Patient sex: M
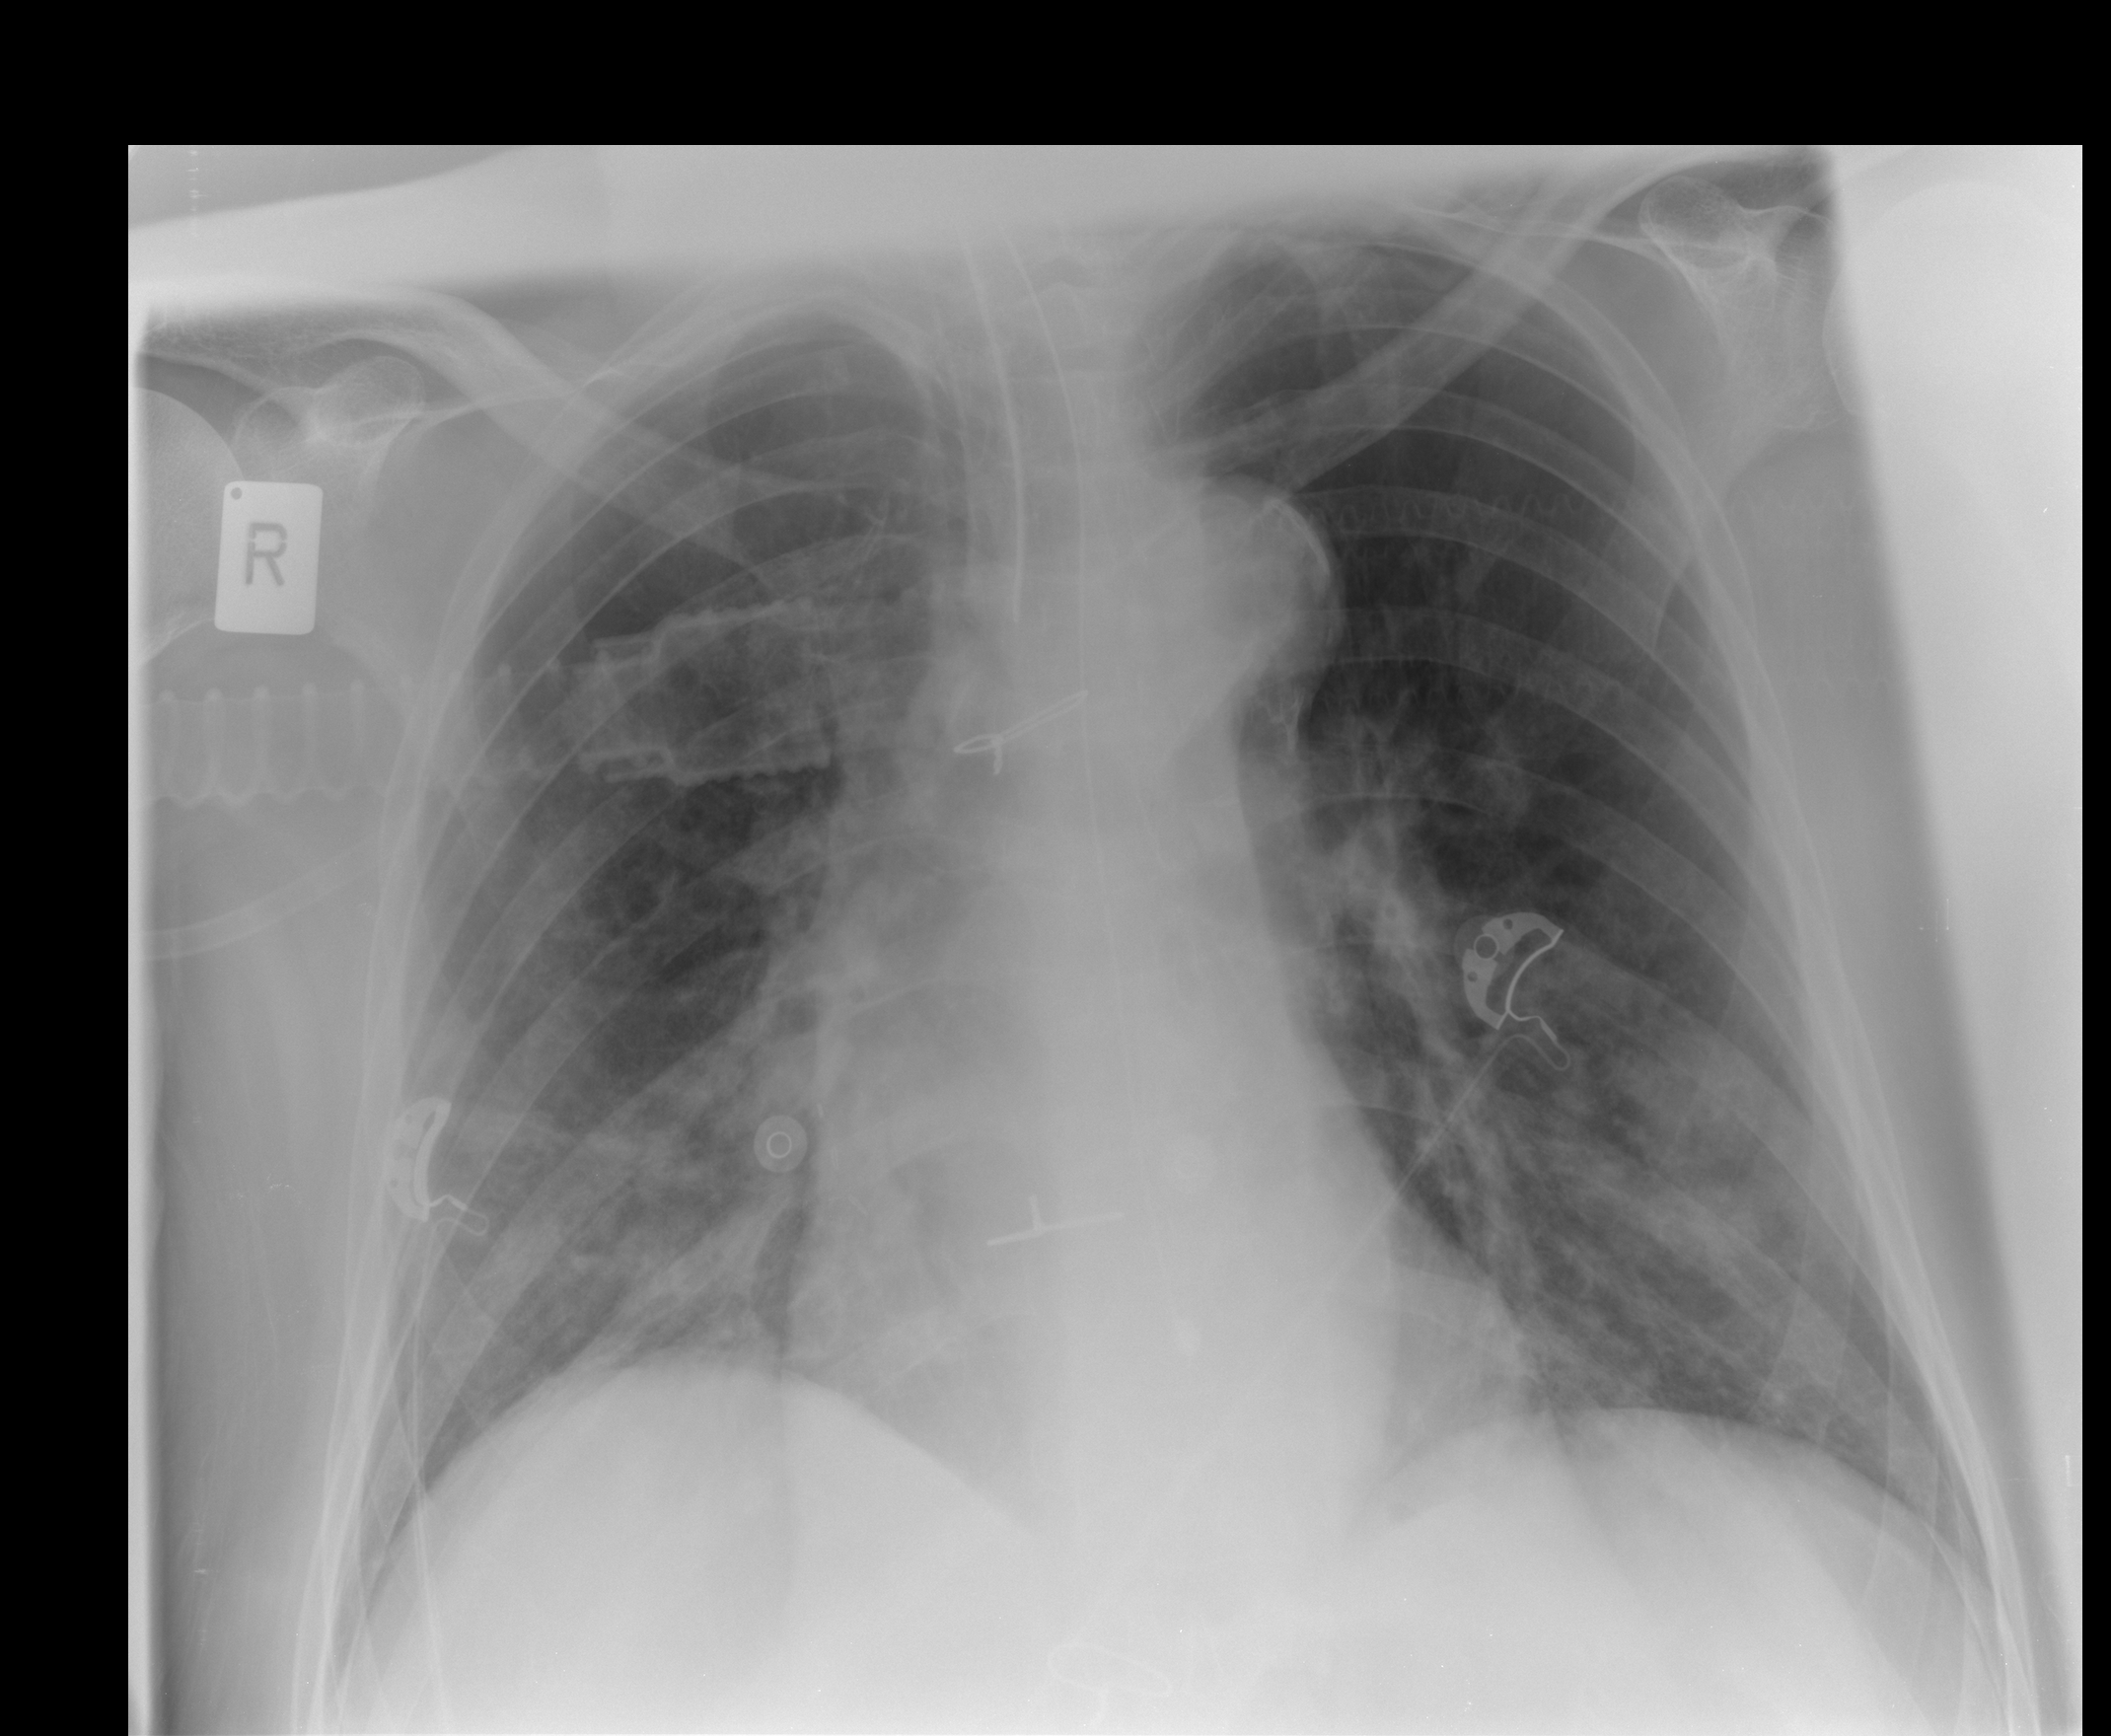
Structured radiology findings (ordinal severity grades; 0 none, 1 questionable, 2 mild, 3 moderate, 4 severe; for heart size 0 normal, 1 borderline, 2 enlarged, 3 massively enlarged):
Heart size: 0
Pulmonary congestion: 0
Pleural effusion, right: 0
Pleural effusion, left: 0
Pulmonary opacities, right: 2
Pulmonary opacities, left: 2
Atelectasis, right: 2
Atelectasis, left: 2